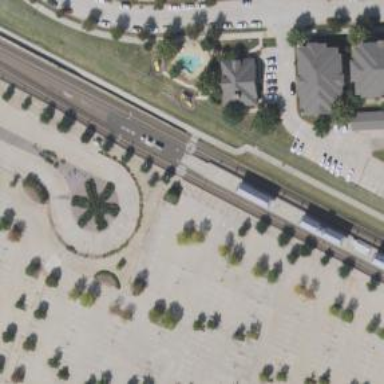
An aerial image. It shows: Railway crossing.